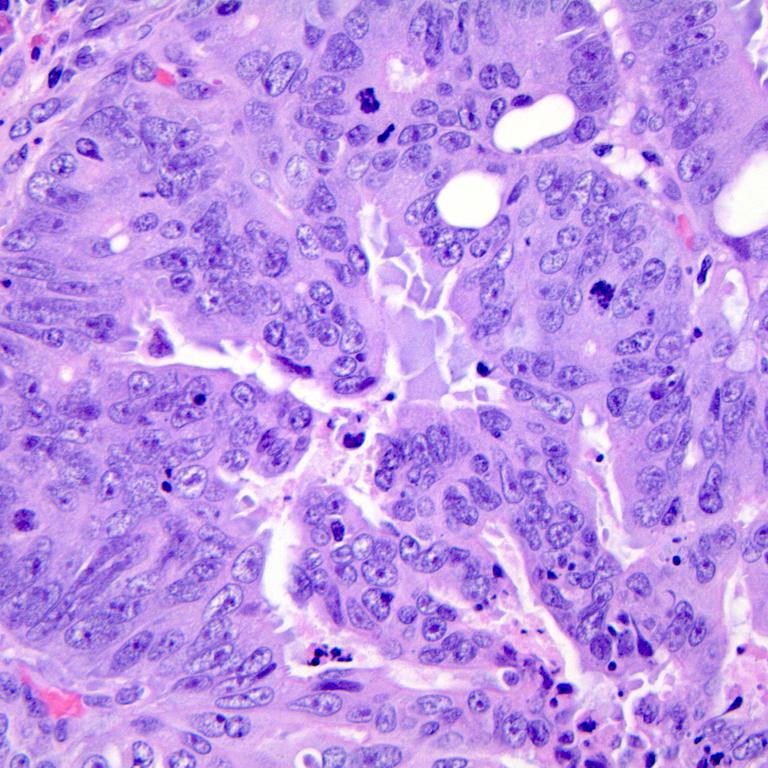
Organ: colon
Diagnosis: adenocarcinomas